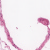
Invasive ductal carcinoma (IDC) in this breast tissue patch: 0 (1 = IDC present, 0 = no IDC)